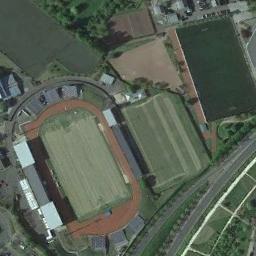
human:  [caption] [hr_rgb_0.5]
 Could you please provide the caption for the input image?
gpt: There are many lines drawn in the track and field .

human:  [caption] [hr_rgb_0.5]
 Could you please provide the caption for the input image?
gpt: Track and field are next to buildings, Lawns and roads .

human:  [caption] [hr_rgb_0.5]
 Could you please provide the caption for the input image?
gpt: There are many buildings next to the ground track field .

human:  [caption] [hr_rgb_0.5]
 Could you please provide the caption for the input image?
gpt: The ground track field is surrounded by some lawns .

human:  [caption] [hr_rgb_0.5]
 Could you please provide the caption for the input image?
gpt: A ground track field with a red track beside a freeway .